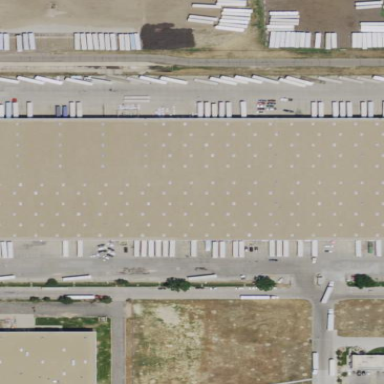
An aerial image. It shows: Warehouse.